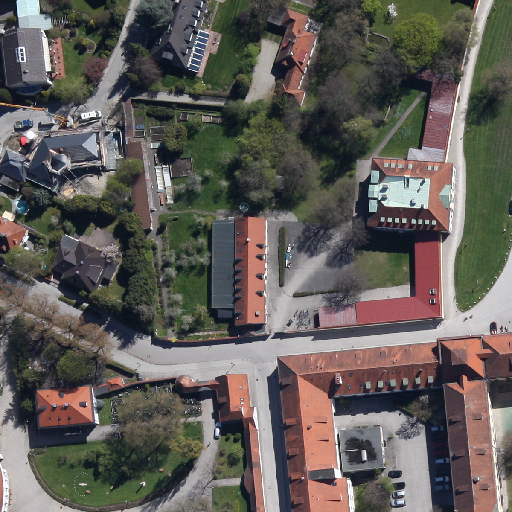
Referring expression: paved road